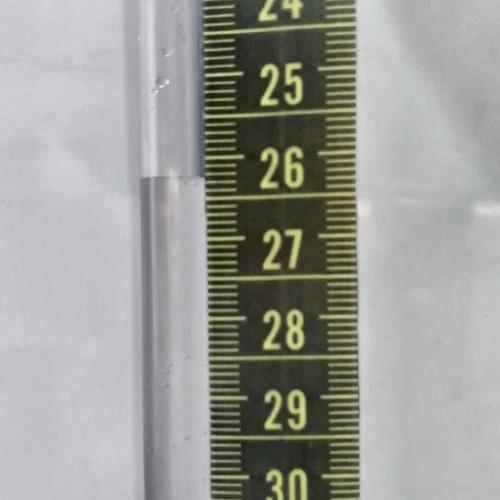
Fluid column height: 26.3 cm